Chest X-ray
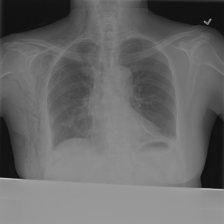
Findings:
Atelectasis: negative
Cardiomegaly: negative
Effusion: negative
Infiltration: negative
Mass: negative
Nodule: negative
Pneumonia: negative
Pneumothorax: negative
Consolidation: negative
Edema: negative
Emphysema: negative
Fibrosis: negative
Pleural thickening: positive
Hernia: negative